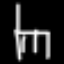
Label: chair